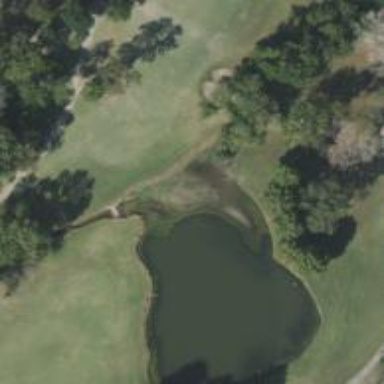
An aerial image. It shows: Picturesque scene of golf course with lateral water hazard.